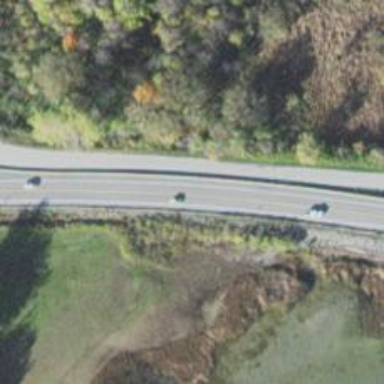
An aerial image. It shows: Asphalt road with trunk classification and embankment.